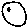
Label: moon